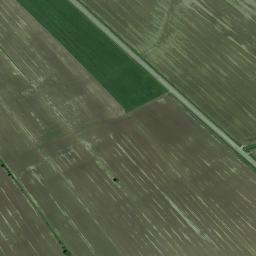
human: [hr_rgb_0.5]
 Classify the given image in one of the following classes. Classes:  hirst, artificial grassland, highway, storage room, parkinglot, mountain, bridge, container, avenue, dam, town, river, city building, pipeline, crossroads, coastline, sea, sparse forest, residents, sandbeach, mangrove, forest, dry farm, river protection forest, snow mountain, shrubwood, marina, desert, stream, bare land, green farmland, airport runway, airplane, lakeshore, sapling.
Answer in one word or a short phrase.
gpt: green farmland